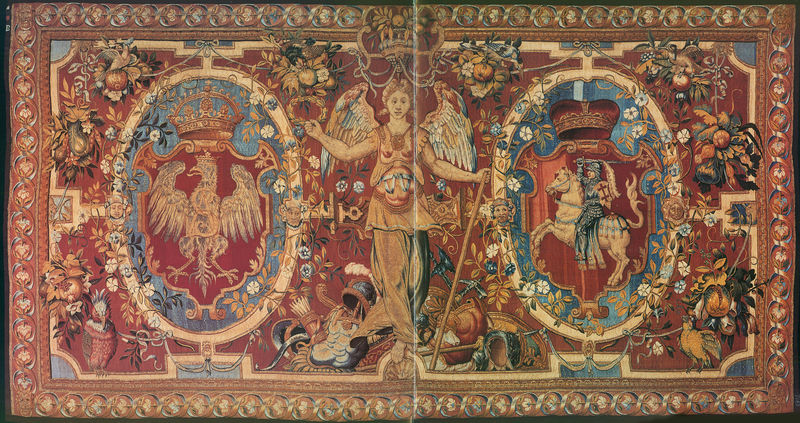
Titel: Die Tapiserien von Sigismund Augustus: Groteske Tapiserie mit Siegesfigur und den Wappen von Litauen und Polen
Künstler: Cornelis Floris
Standort: Herstellungsort: Brüssel (EU - B)
Schlagwörter: adler, blau, flügel, vogel, gelb, blume, blumen, frau, orange, weiss, blüten, obst, rot, muster, ornament, teppich, wand, rahmen, stoff, decke, krone, seide, oval, pferd, reiter, engel, früchte, ranken, schnabel, stab, rand, kaiser, könig, dekoration, gobelin, wandteppich, vasen, schild, buch, schwert, waffen, helm, kranz, ritter, rüstung, einband, wappen, harnisch, fasan, axt, huhn, textil, köcher, athene, nike, pfeile, germania, kronen, buchmalerei, doppelkreuz, rütung, lothringen, s, as, goblein